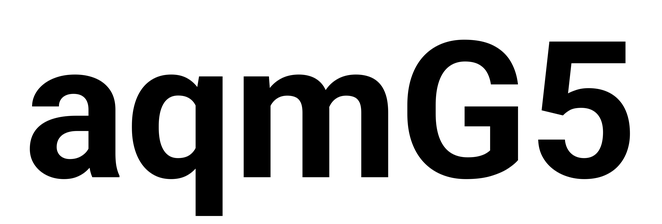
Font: Roboto_Bold